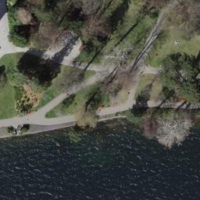
EUNIS habitat code: 53
Species observed at this site:
Lythrum salicaria
Podiceps cristatus
Fulica atra
Anas platyrhynchos
Sylvia borin
Ilex aquifolium
Hemerocallis fulva
Corvus cornix
Passer domesticus
Fringilla coelebs
Sylvia atricapilla
Chroicocephalus ridibundus
Acanthus mollis
Turdus merula
Dendrocygna bicolor
Pittosporum tobira
Cygnus olor
Geranium sanguineum
Parus major
Erithacus rubecula
Milvus migrans
Sitta europaea
Columba livia